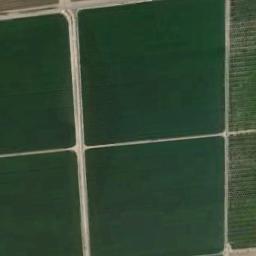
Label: rectangular_farmland